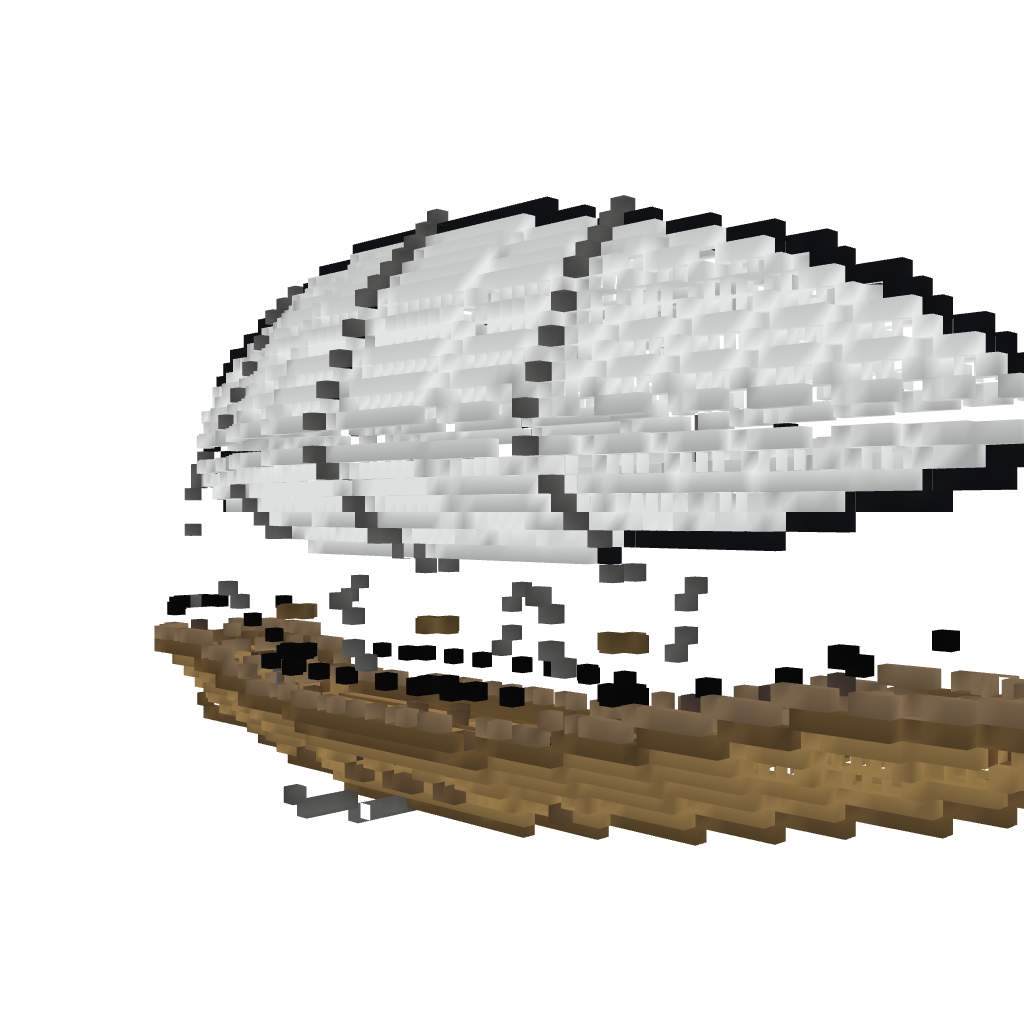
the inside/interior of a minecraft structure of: Airship by iChunkLP *Reuploaded*